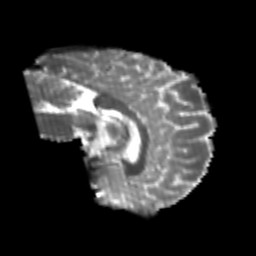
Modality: T2w
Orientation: sagittal
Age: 24
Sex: male
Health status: healthy
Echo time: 0.074 s